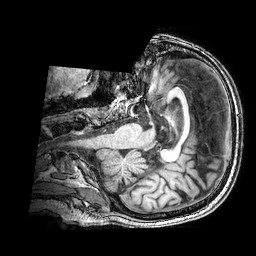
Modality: T1w
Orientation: axial
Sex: male
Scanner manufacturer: philips
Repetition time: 0.0083 s
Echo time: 0.00384 s